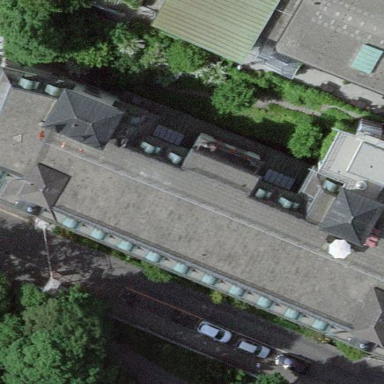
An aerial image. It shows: Building.